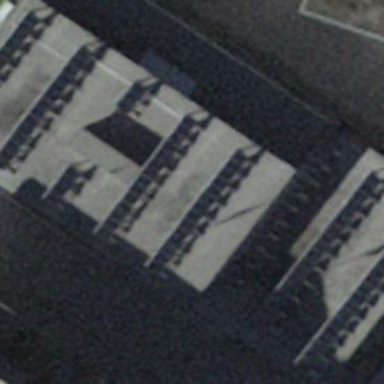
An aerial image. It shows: Power substation.